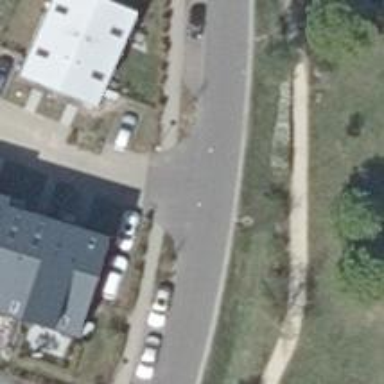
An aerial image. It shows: Paved road in living street.